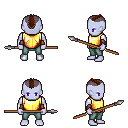
a pixel art fantasy rpg character, male body template, dark elf, purple skin, gold chest armor, teal pants, brown short mohawk hairstyle, leather bracers, spear, four views (front, back, left, right), 2x2 character sprite sheet, small pixel art, hard edges, no anti-aliasing